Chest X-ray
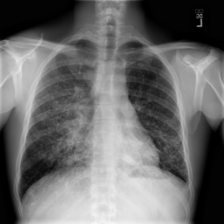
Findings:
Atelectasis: negative
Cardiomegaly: negative
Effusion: negative
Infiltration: positive
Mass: negative
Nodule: positive
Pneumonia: negative
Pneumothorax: negative
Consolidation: negative
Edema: negative
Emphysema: negative
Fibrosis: negative
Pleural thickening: negative
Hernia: negative